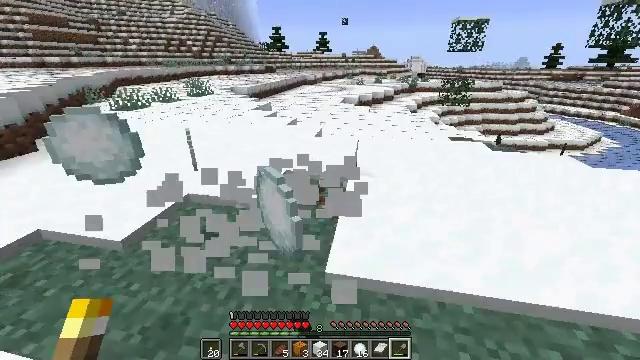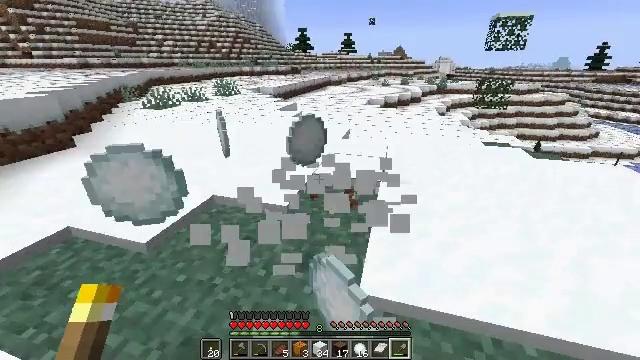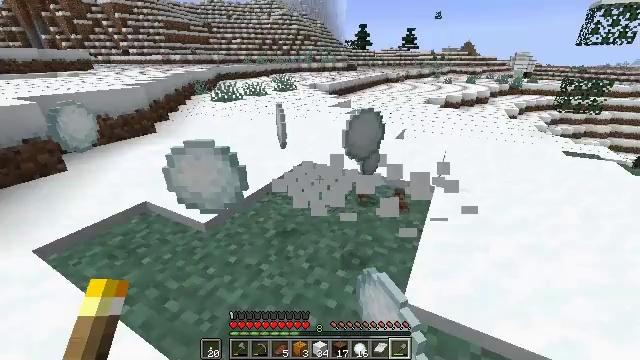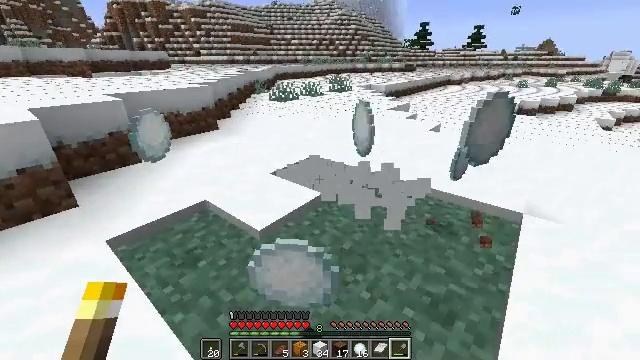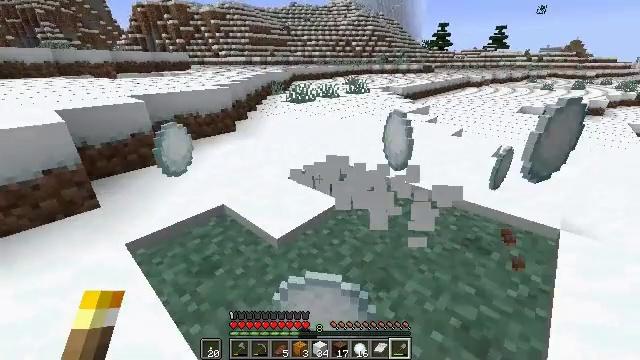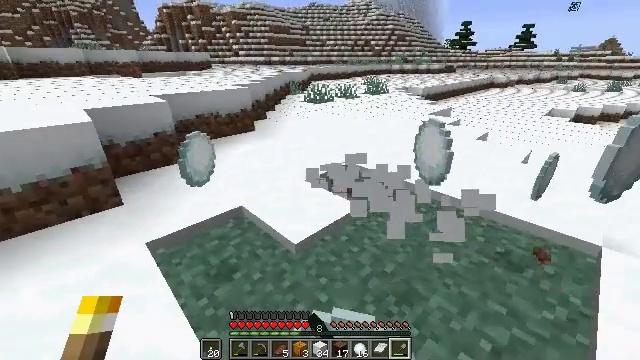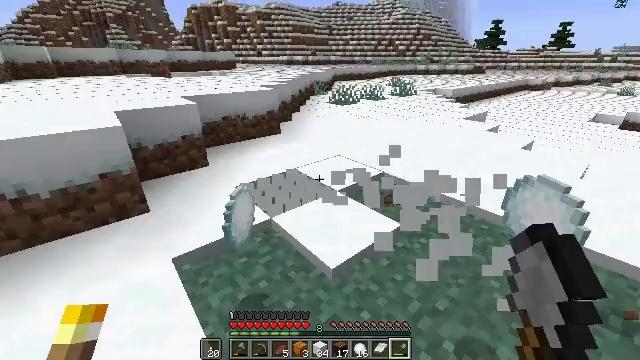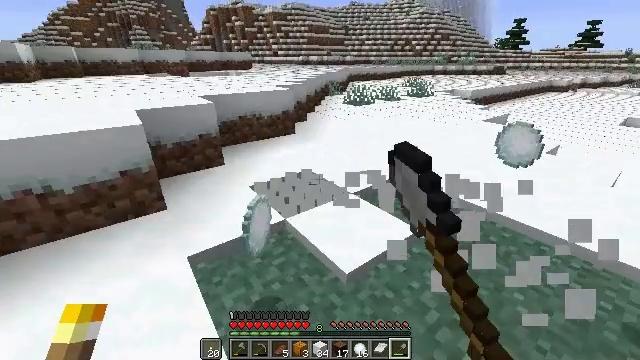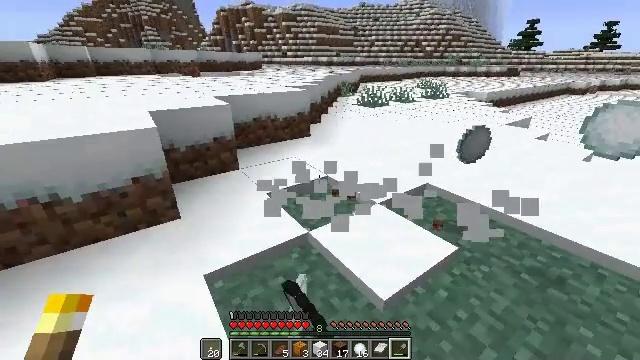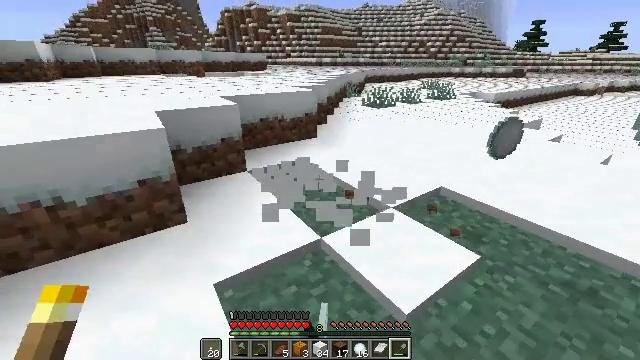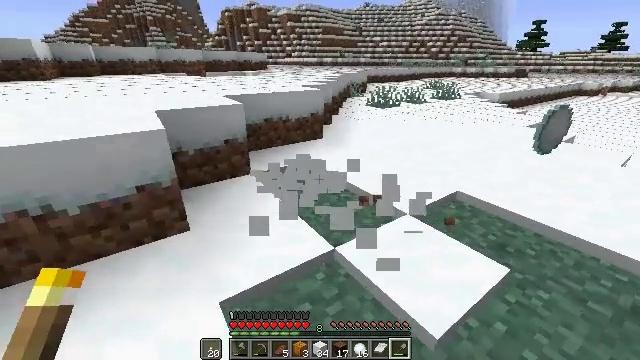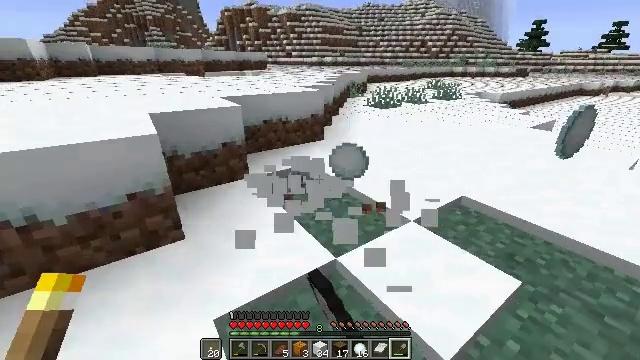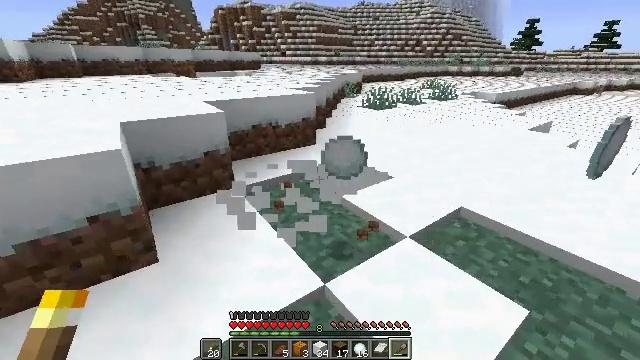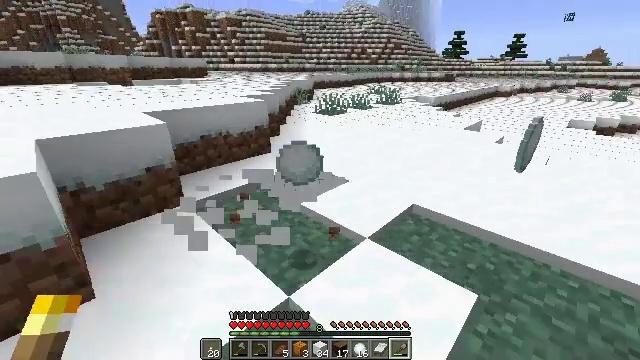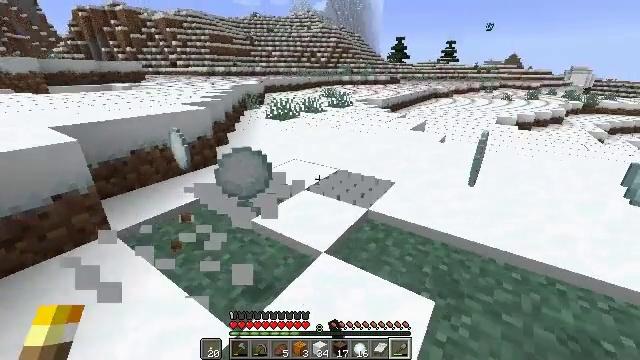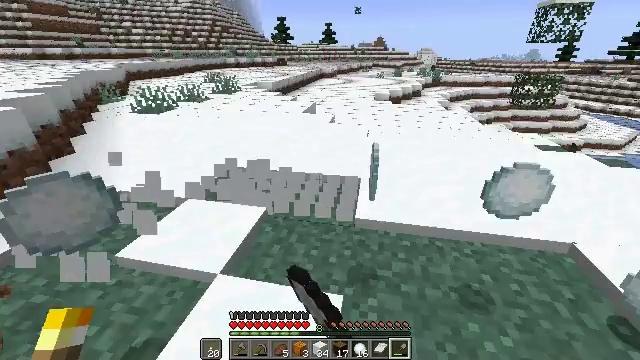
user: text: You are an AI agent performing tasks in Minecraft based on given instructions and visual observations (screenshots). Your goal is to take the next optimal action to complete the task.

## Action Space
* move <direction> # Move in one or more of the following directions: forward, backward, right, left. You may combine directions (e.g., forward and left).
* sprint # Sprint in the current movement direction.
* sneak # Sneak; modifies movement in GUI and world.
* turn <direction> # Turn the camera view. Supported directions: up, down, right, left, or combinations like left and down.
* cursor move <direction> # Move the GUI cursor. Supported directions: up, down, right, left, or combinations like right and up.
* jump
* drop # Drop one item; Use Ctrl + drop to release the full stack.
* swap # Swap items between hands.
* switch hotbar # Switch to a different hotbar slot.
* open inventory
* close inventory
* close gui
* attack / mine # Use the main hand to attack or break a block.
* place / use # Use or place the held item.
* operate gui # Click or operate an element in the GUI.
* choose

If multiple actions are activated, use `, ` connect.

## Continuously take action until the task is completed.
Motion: motion action
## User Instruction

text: Dig up the snow layers.
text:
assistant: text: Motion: move forward and move left, turn left, attack / mine
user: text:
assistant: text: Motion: move forward and move left, turn left, attack / mine
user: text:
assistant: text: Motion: move forward and move left, turn left, attack / mine
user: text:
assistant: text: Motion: move forward and move left, turn left, attack / mine
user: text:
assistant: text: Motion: move forward and move left, turn left, attack / mine
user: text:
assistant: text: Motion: move forward and move left, turn left, attack / mine
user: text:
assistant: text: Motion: move forward and move left, turn left, attack / mine
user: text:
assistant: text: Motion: move forward and move left, turn left, attack / mine
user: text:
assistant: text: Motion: move forward and move left, attack / mine
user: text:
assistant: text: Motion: move forward, attack / mine
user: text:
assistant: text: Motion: move forward and move right, attack / mine
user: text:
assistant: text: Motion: move forward and move right, attack / mine
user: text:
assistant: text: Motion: move forward and move right, turn right and up, attack / mine
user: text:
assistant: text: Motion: move forward and move right, turn right, attack / mine
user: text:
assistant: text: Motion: move forward and move right, turn right and down, attack / mine
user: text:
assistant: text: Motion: move forward and move right, turn right, attack / mine
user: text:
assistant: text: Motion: move forward and move right, attack / mine
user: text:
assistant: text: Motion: move forward, attack / mine
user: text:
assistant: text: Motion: move forward and move left, turn left, attack / mine
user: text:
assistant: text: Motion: move forward and move left, turn left, attack / mine
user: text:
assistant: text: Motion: move forward and move left, turn left, attack / mine
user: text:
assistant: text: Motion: move forward and move left, turn left, attack / mine
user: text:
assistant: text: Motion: move forward and move left, turn left, attack / mine
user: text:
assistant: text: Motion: move forward and move left, turn left, attack / mine
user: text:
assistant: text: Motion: move forward and move left, turn left, attack / mine
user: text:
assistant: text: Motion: move forward, attack / mine
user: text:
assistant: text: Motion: move forward, attack / mine
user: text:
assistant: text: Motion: move forward and move right, attack / mine
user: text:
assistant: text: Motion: move forward and move right, attack / mine
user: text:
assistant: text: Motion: move forward and move right, turn right, attack / mine